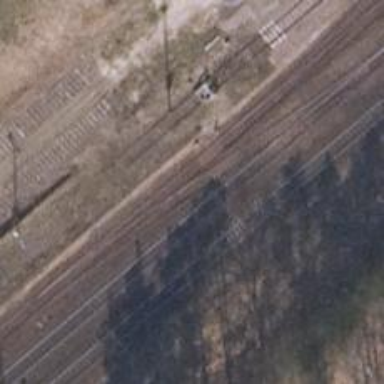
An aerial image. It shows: Railway siding with rails.